Aerial crown-view tile of a tropical tree (Barro Colorado Island, Panama), acquired 20250818:
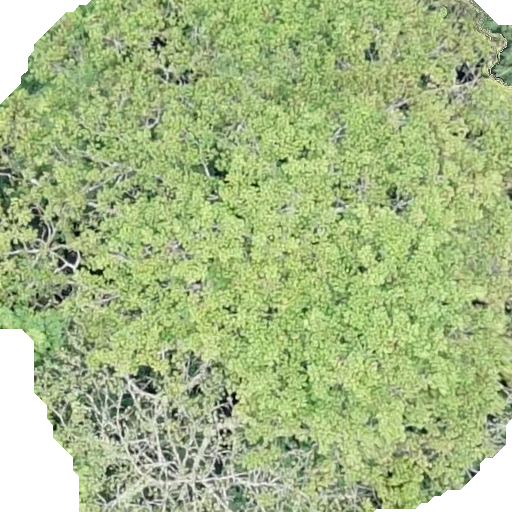
Species: Sterculia apetala
GBIF accepted scientific name: Sterculia apetala
Crown area: 422.29 m²